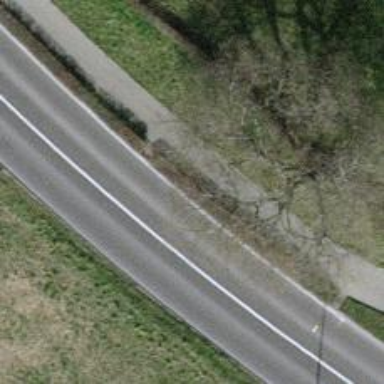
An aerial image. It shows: Hedge barrier.